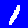
Digit: 1